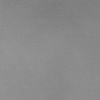
Label: dusty